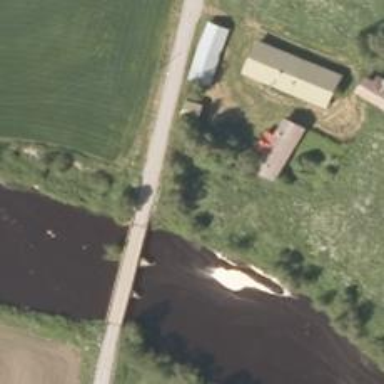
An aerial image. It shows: Unclassified road with bridge.